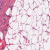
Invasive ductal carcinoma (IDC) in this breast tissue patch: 0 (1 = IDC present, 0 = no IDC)